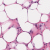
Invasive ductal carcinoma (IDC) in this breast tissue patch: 0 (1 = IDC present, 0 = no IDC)